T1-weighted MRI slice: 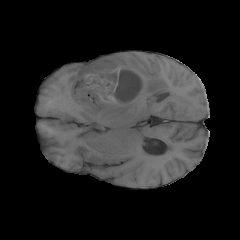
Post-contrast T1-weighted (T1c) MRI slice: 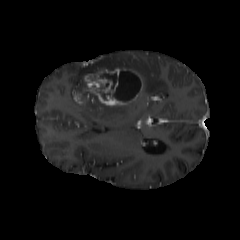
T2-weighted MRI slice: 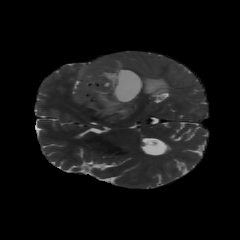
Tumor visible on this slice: yes